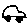
Label: car